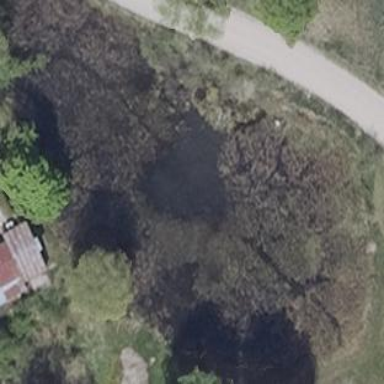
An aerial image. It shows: Serene pond surrounded by nature.